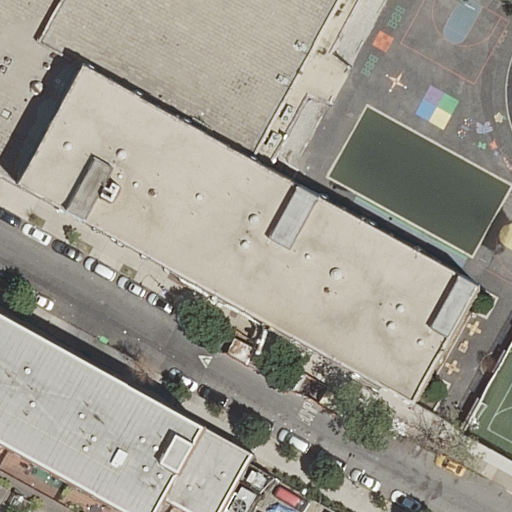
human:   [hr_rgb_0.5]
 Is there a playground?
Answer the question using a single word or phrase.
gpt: yes

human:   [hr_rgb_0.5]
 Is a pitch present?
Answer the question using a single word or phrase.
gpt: yes

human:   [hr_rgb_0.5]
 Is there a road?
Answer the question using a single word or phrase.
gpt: yes

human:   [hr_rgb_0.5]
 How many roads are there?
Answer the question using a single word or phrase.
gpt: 2

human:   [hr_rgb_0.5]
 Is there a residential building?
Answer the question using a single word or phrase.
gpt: yes

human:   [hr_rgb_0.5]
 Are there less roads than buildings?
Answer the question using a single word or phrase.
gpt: no

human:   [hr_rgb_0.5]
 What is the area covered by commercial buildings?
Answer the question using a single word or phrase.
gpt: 0m2

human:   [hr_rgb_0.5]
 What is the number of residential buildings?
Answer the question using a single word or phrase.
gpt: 2

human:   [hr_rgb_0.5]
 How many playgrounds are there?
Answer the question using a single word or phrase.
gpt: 1

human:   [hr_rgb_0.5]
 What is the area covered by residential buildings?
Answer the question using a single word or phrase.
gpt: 5598m2

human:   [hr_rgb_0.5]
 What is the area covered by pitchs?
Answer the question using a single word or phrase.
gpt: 885m2

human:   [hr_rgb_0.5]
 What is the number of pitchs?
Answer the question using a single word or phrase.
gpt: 1

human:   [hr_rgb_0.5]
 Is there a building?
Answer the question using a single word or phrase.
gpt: yes

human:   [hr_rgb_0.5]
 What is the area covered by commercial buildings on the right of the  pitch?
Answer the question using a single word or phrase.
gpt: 0m2

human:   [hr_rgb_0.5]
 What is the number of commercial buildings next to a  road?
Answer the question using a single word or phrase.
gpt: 0

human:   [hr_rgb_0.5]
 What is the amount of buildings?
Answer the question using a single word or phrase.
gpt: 2

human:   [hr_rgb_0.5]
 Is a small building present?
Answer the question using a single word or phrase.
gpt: no

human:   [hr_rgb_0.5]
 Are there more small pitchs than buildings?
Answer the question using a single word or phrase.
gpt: no

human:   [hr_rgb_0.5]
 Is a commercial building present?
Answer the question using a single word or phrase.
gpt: no

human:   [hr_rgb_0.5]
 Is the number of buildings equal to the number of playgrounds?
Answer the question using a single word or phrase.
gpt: no

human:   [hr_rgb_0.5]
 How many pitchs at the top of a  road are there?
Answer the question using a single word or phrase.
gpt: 1

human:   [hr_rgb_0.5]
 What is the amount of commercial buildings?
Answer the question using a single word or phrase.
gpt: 0

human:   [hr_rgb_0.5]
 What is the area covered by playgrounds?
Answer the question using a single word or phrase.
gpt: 889m2

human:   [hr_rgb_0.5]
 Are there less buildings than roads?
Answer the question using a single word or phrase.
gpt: no

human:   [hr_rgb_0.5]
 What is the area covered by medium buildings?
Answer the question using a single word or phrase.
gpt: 0m2

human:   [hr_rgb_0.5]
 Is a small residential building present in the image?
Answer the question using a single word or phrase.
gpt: no

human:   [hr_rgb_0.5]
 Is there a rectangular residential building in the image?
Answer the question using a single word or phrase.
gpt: no

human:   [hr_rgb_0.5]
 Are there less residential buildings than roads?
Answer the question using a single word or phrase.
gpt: no

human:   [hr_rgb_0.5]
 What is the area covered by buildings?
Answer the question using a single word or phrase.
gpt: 5598m2

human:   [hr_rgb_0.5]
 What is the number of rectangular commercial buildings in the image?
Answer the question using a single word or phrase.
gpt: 0

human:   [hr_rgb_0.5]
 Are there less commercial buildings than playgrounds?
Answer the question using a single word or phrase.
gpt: yes

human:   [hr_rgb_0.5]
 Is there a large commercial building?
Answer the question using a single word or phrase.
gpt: no

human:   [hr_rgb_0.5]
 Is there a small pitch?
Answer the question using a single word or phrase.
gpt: no

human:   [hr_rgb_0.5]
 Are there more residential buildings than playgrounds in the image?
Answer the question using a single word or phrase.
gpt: yes

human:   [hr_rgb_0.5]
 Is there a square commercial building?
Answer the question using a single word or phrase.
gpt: no

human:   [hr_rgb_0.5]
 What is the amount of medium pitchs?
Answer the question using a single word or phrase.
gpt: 0

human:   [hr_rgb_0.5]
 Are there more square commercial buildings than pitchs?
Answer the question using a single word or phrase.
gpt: no

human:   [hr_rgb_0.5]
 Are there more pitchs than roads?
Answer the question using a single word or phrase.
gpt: no

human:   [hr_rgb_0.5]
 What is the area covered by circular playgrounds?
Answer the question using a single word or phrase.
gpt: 0m2

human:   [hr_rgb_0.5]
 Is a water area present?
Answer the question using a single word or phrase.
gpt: no

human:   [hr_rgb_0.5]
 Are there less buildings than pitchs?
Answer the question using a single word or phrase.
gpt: no

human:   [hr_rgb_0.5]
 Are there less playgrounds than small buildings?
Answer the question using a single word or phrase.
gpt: no

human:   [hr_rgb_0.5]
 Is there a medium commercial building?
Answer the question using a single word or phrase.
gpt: no

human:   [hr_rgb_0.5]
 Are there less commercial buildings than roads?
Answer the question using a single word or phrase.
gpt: yes

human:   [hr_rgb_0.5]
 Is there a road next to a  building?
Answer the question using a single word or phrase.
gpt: yes

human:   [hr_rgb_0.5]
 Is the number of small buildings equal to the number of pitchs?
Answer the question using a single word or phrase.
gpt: no

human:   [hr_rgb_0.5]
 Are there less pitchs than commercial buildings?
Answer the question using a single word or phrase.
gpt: no

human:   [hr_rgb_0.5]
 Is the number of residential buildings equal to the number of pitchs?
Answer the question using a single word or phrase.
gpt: no

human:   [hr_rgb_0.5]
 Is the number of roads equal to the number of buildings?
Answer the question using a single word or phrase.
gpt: yes

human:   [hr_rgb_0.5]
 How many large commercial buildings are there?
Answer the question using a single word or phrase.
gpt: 0

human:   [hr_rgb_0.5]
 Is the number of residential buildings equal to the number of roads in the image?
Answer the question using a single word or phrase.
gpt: yes

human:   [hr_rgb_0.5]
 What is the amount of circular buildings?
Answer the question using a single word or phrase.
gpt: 0

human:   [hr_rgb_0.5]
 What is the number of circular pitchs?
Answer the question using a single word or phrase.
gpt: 0

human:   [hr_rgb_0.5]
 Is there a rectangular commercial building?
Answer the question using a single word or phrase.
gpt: no

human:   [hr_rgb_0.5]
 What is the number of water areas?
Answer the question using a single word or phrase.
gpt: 0

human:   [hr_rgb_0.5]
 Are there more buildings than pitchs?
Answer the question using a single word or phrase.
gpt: yes

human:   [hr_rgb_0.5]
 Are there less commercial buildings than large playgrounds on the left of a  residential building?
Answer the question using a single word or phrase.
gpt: no

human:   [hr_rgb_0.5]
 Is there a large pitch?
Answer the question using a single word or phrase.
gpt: yes

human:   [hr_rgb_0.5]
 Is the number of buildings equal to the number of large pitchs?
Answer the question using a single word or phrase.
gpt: no

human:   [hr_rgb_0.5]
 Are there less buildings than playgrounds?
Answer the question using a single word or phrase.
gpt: no

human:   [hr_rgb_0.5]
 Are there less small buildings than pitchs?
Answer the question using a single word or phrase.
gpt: yes

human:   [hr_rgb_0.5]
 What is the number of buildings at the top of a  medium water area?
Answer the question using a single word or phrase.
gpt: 0

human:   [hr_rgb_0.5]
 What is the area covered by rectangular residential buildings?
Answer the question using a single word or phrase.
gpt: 0m2

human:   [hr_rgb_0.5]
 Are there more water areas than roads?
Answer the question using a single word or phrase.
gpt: no